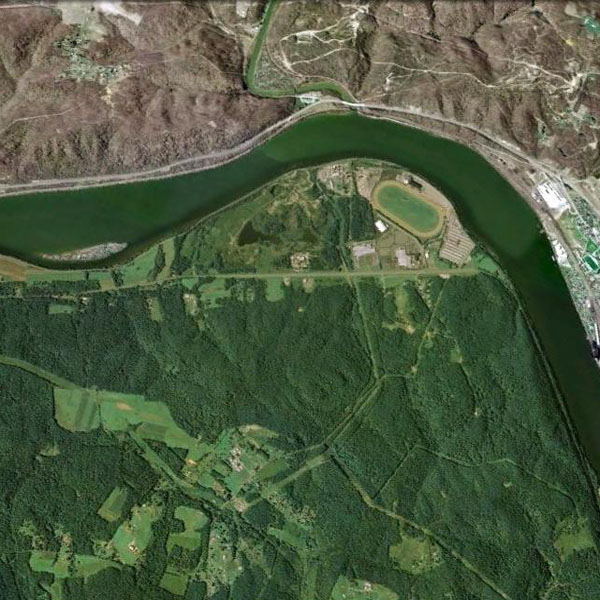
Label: River